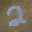
Label: 2